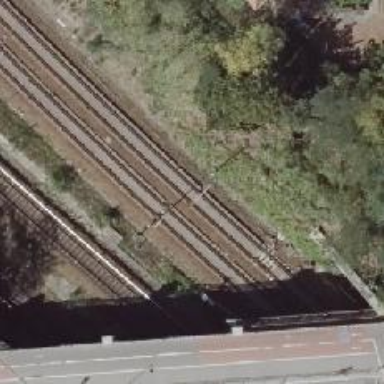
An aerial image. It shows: Milestone along the railway with catenary mast.